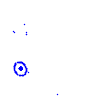
Particle: kaon